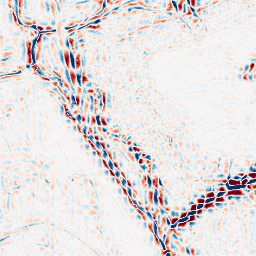
Category: wavelet
Decomposition family: wavelet_dwt
Decomposition parameters: wavelet: coif2
level: 3
Upsampling method: quadratic
Upsampling parameters: scale: 2
Upsampling scale: 2